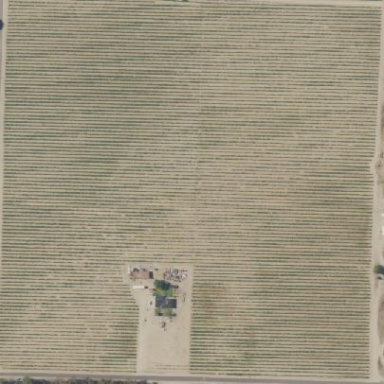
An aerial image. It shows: Beautiful vineyard in the countryside.